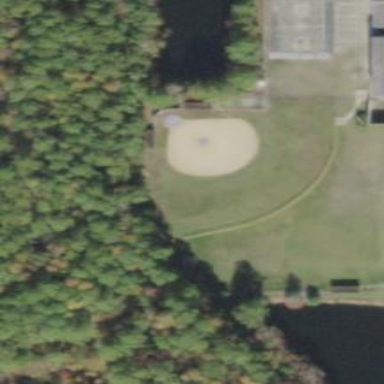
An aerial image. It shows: Baseball pitch for leisure and sports activities.